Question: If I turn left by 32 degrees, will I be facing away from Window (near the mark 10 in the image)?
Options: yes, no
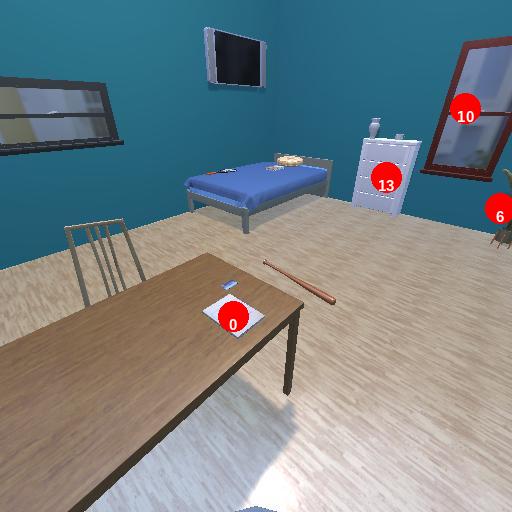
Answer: yes